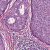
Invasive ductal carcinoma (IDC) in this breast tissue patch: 0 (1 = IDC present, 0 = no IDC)